Question: I'm having some problems with forwarding from one JSP file to another .
At the beginning I'm in 'adminSuccess.jsp' ,and I want to move to 'adminPage.jsp' .

And that's the code of :
'''
<!DOCTYPE html>
<html>
<head><title>System Administrator Page</title>
<link rel="stylesheet"
href="./css/styles.css"
type="text/css"/>
</head>
<body>
<h1>Hello ${name.firstName} ${name.lastName} , You've logged in successfully!</h1>
<h1>
Please choose one of the following options
</h1>
<fieldset>
<legend>Add a new manager to the bank system</legend>
<form action="adminAdds1">
<a href="results/adminAddNewManager.jsp">Press here to continue</a>
</form>
</fieldset>
<fieldset>
<legend>Add a new employee to the bank system</legend>
<form action="adminAdds2">
<a href="results/adminAddNewEmployee.jsp">Press here to continue</a>
</form>
</fieldset>
</body></html>
'''
OUT:
'''
HTTP Status 404 - /WebBank/results/adminAddNewManager.jsp
--------------------------------------------------------------------------------
type Status report
message /WebBank/results/adminAddNewManager.jsp
description The requested resource (/WebBank/results/adminAddNewManager.jsp) is not available.
'''
Clearly , one jsp can't see the other, so how can I fix that , without taking out of the library one of the jsp files , since it would require change a lot of other code .
Regards
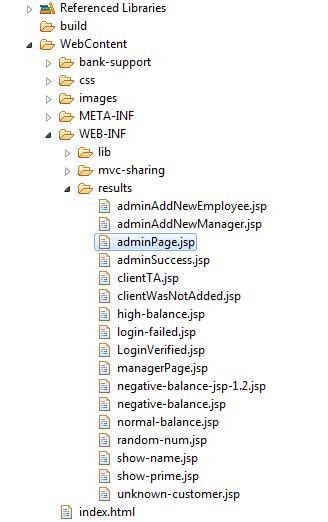
Answer: Resources under WEB-INF are not publicly accessible resources if you want to access those you need to forward request from your servlet or JSP
'''
request.getRequestDispatcher("/WEB-INF/results/adminPage.jsp").forward(request, response);
'''